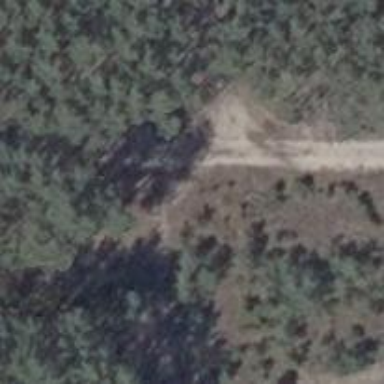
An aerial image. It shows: Dirt track road with grade 4 tracktype.